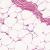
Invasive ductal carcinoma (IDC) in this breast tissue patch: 0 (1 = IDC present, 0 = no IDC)